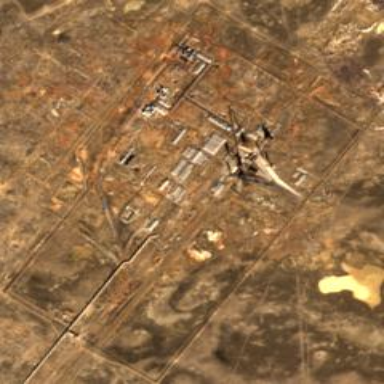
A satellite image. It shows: Launch complex at military airport.